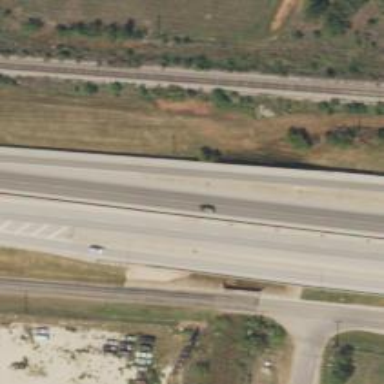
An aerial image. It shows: Trunk link highway.